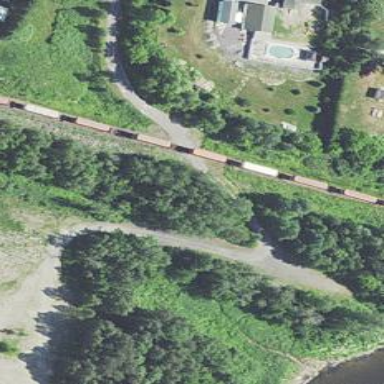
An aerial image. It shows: Railway track.